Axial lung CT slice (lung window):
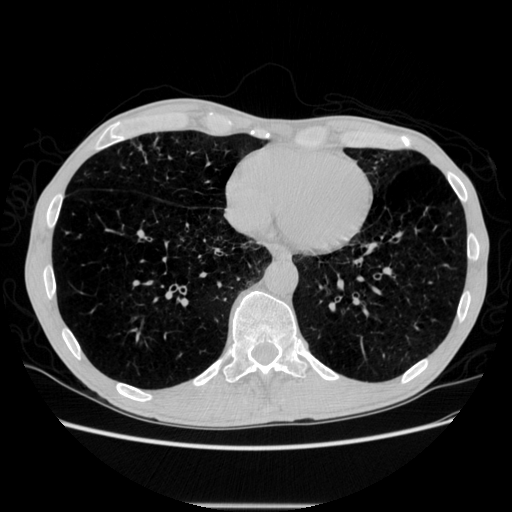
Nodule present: no